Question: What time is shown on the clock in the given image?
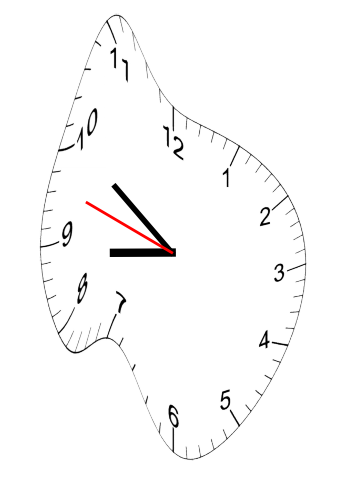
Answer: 08:50:48